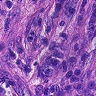
Metastatic tissue present: yes